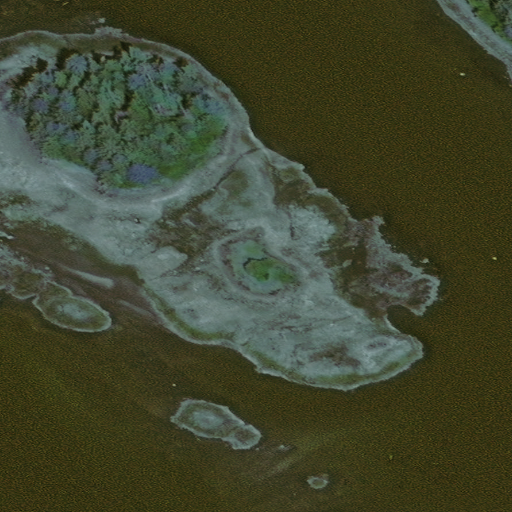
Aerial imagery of island in Alaska named Battery Islets containing only unknown